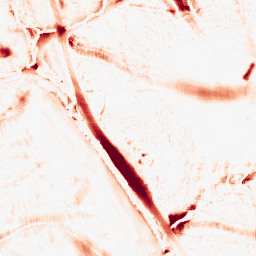
Category: morphological
Decomposition family: morphological_ellipse
Decomposition parameters: operation: opening
width: 30
height: 30
Upsampling method: lanczos
Upsampling parameters: scale: 4
Upsampling scale: 4